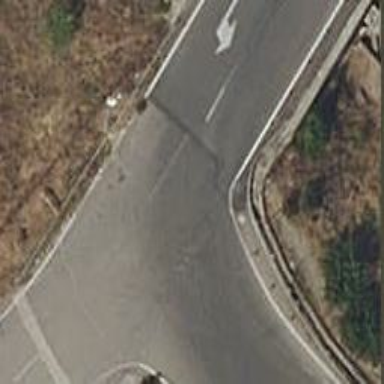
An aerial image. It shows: Asphalt parking aisle road.